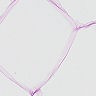
Metastatic tissue present: no